Question: I have two entities: Person and Company. A company has one or many contacts (persons). A company has at least one primary contact (person). What is the best way to implement this?

Here are the entities:
'''
public class Person
{
public int PersonId { get; set; }
public string PersonName { get; set; }
}
public class Company
{
public int CompanyId { get; set; }
public string CompanyName { get; set; }
public virtual ICollection<Person> Contacts { get; set; }
public int PrimaryContactId { get; set; }
[ForeignKey("PrimaryContactId")]
public virtual Person PrimaryConctact { get; set; }
}
'''
The context and the initialiser:
'''
public class TolleContext : DbContext
{
public DbSet<Company> Companies { get; set; }
public DbSet<Person> Persons { get; set; }
public TolleContext()
{
Database.SetInitializer(new TolleContextInitializer());
}
}
public class TolleContextInitializer : DropCreateDatabaseAlways<TolleContext>
{
protected override void Seed(TolleContext context)
{
var p1 = context.Persons.Add(new Person { PersonName = "Anatoly" });
var p2 = context.Persons.Add(new Person { PersonName = "Johannes" });
var contacts = new List<Person> {p1, p2};
var company = new Company
{
CompanyName = "Bool",
PrimaryConctact = p1,
Contacts = contacts
};
context.Companies.Add(company);
context.SaveChanges();
base.Seed(context);
}
}
'''
If I associate a person as a 'PrimaryContact' for a company, it doesn't appear in company.Contacts. When I associate a person as a primary contact and add to the list of contacts for the same company, it throws an error:
> Unable to determine a valid ordering for dependent operations.
Dependencies may exist due to foreign key constraints, model
requirements, or store-generated values.
I would appreciate an answer about possible ways of implementing such a scenarios.
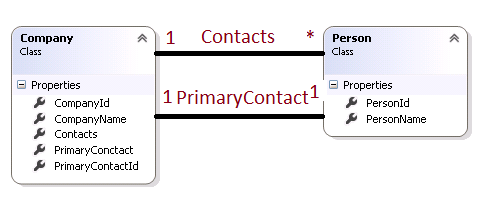
Answer: Apparently a 'Person' cannot belong to more than one company. So you can make 'Primary' an attribute of 'Person'. It reduces model complexity: you only need the one-to-many association. However, it increases business logic complexity: (1) You need to get the primary contact by
'''
company.Persons.Where(p => p.IsPrimary).First();
'''
which is not as easy as reading a navigation property, and (2) you need logic to ensure that only one 'Person' is primary.
If you want to keep the current model, you should save the company and its contacts first and then assign the primary contact in a second transaction. When you do it in one transaction EF can's set the two generated foreign keys at the same time. It must create company first for the FK in Person, and Person first for the FK in Company.